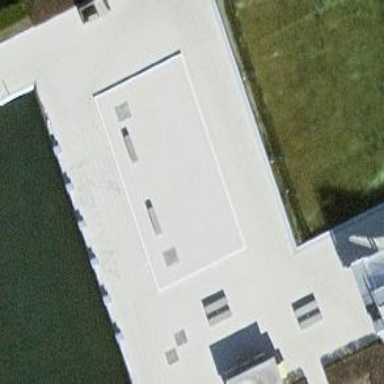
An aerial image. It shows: Bench for seating.